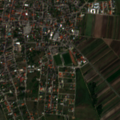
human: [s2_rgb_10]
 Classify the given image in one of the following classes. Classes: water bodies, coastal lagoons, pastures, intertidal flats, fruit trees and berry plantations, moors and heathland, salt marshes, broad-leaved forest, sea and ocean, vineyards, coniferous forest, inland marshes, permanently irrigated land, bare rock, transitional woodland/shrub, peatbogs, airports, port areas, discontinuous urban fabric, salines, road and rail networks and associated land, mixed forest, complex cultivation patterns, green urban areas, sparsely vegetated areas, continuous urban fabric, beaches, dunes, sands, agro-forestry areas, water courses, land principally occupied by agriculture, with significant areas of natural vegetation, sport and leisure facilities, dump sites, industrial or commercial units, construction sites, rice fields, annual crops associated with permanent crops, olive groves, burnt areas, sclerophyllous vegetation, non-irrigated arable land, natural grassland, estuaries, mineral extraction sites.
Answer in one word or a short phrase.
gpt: discontinuous urban fabric, non-irrigated arable land, vineyards, natural grassland, inland marshes